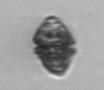
Label: Kryptoperidinium_triquetrum